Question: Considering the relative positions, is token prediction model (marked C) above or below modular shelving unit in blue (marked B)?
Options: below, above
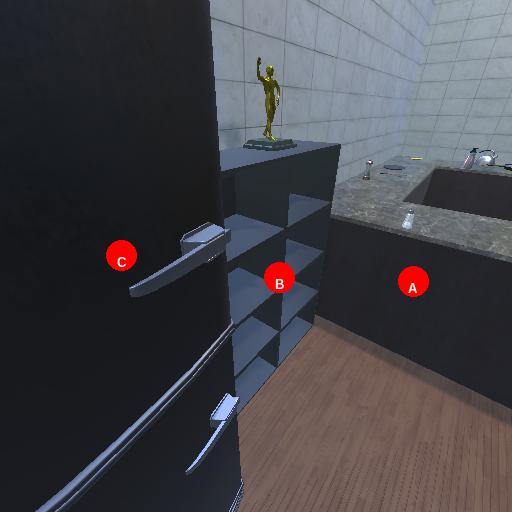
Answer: below